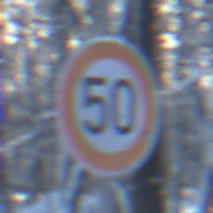
Verkehrszeichen: Geschwindigkeit50
Umgebung: Outdoor, Nature
Tageszeit: MorningAfternoon
Wetter: Clear
Licht: Natural
Jahreszeit: Winter
Kontrast: LowContrast